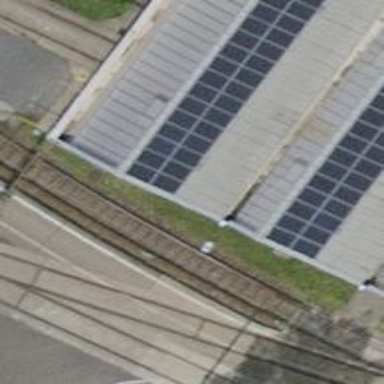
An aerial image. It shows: Rail yard with electrified rails and single track.